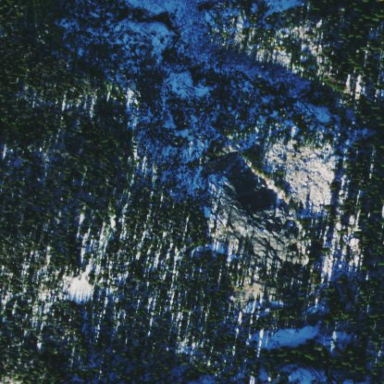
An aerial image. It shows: Landscape of bare rock.